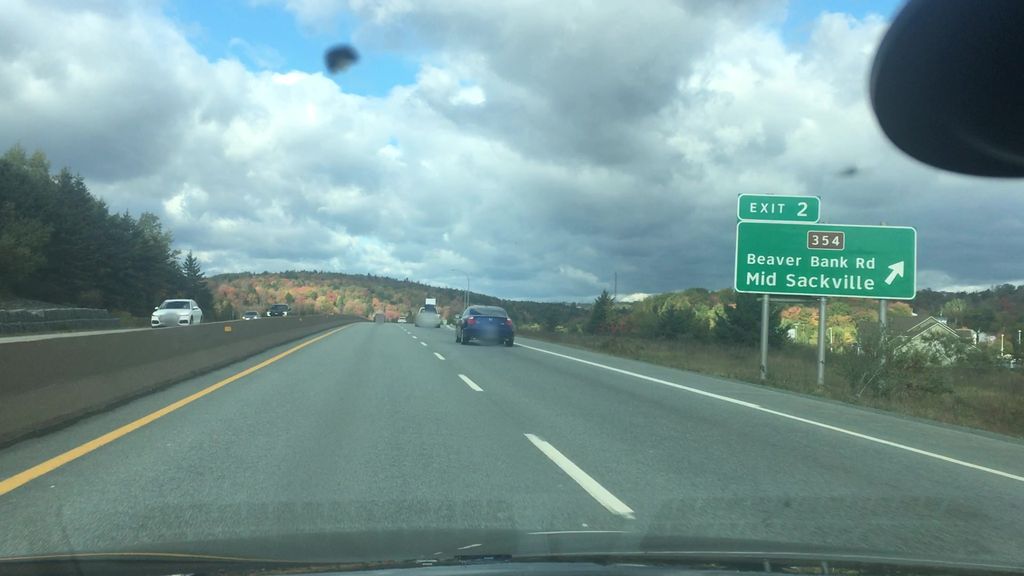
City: halifax